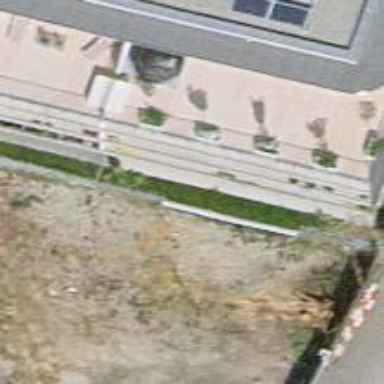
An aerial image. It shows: View of roof of building.